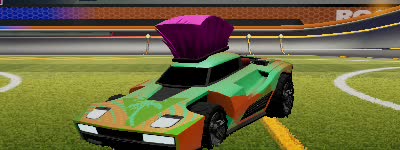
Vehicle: breakout